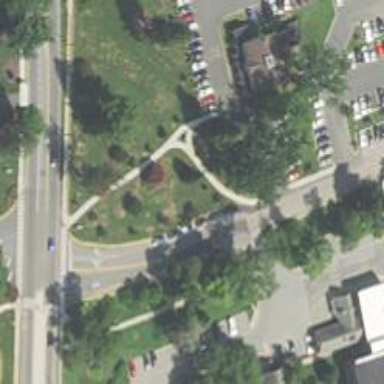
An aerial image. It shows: Footway along the road.